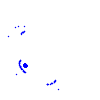
Particle: electron